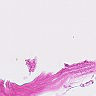
Metastatic tissue present: no